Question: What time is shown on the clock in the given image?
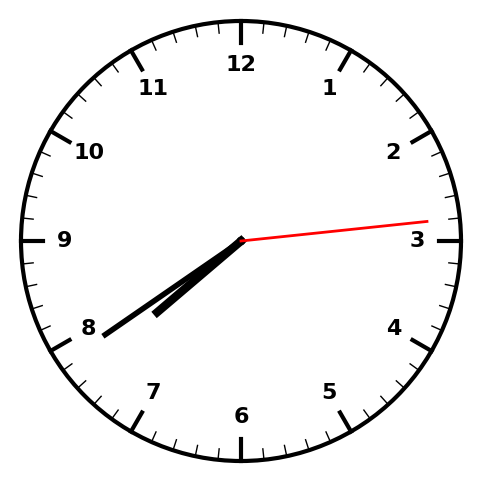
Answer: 07:39:14